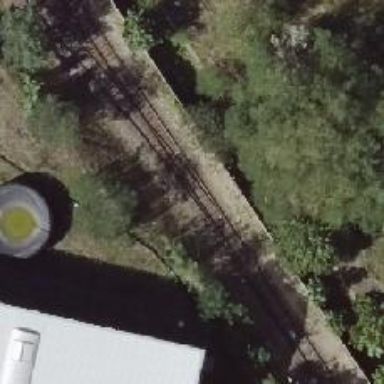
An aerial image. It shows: Railway switch.